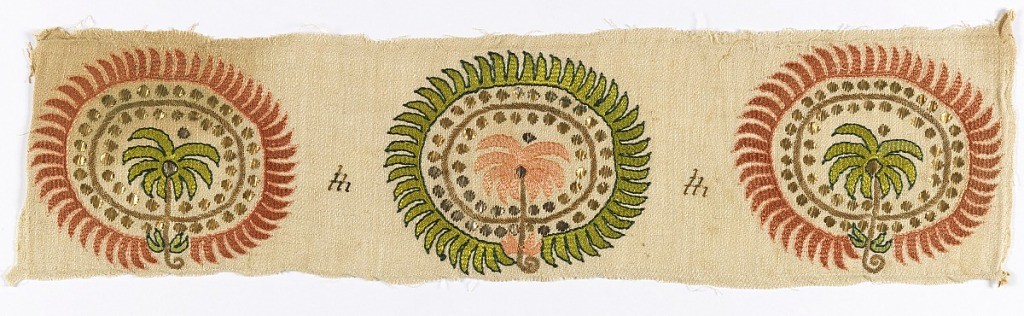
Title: Fragment
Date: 19th century
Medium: silk and metallic embroidery on linen foundation Technique: embroidered
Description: Narrow fragment of linen and twill embroidered in silk and metal. Pattern shows three circular motifs. Outer circle is made up in each case of leaves running counter clockwise.